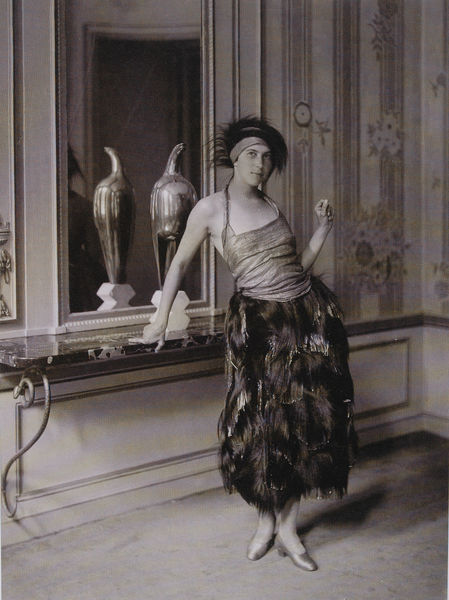
Titel: Goldenes Oberteil mit bis zur Taille geöffnetem V-Ausschnitt und Nackenträger, Rock mit imitierten und goldenen Fransen, Schuhe ebenfalls gold
Institution: unbekannt
Schlagwörter: vogel, frau, frisur, kleid, raum, tisch, tür, zimmer, dame, rock, band, bluse, federn, gesicht, porträt, spiegel, spiegelung, figur, tänzerin, skulptur, statue, vase, fell, füße, ballerina, ballett, fußboden, ausdruck, haarband, tapete, weib, tshirt, verzierung, streifen, tischchen, plastik, foto, fotografie, pfau, photo, komode, vertäfelung, balletschuhe, brancusi, federrock, sideboard, skolptur